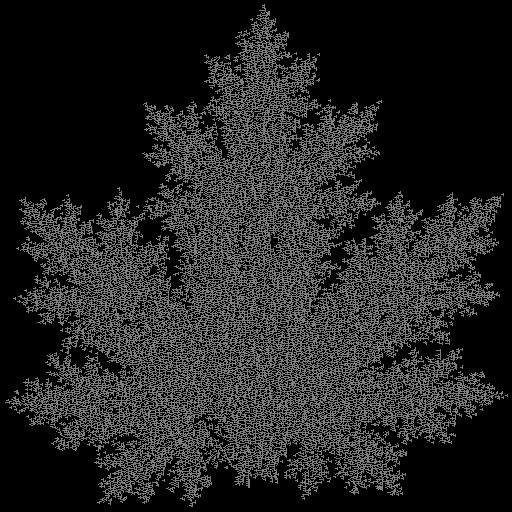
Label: maple_leaf